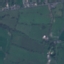
Label: Pasture